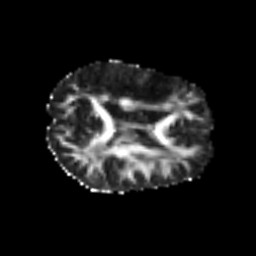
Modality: FA
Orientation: axial
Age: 42
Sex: male
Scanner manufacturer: siemens
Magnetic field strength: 3 T
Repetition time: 5.6 s
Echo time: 0.082 s